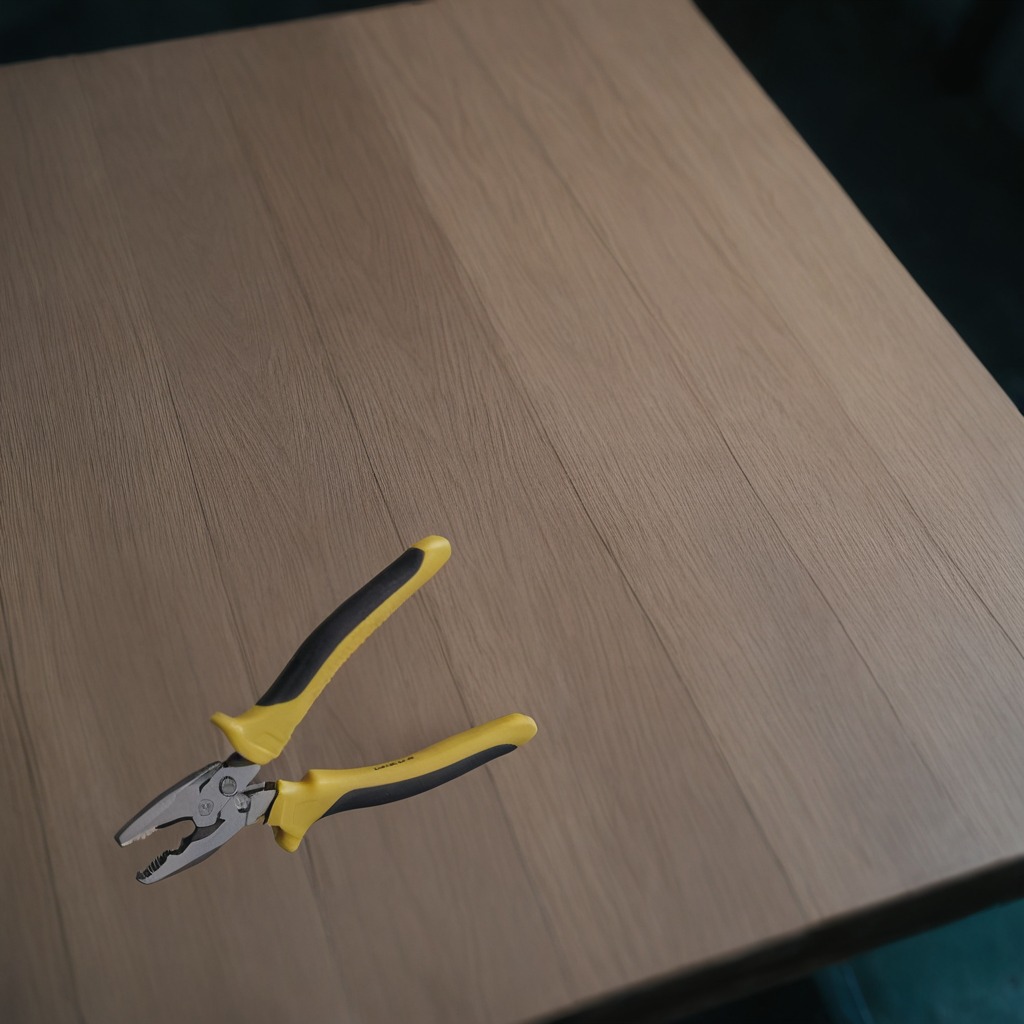
A plier is lying on the old table in the garage.